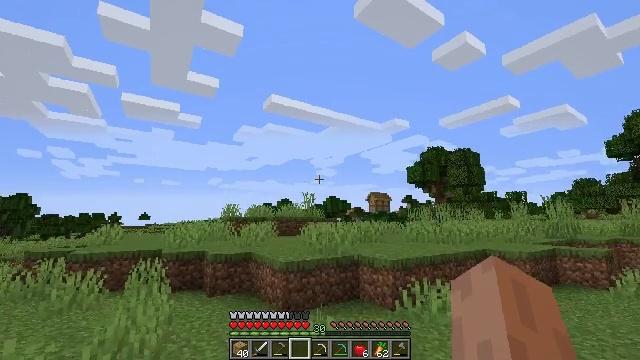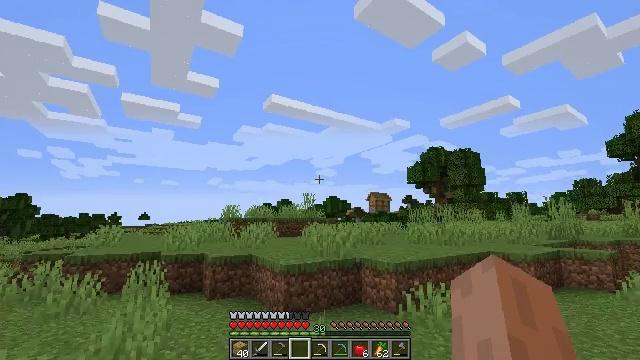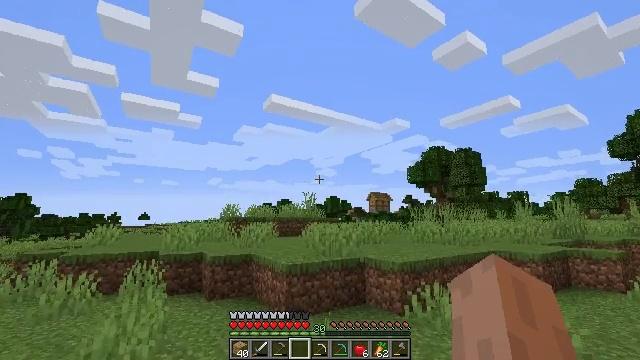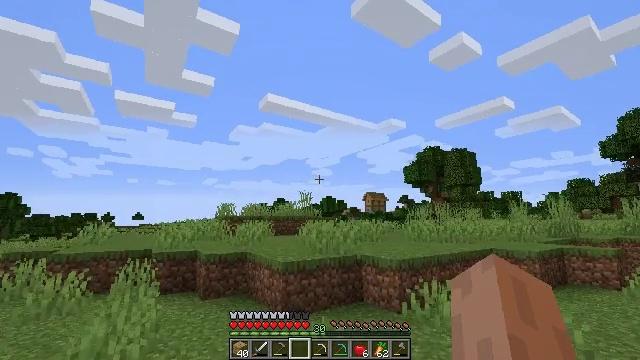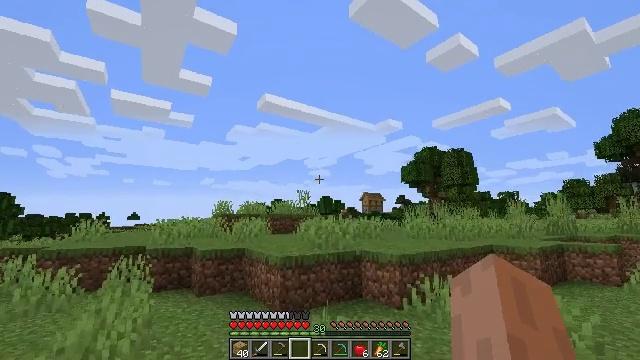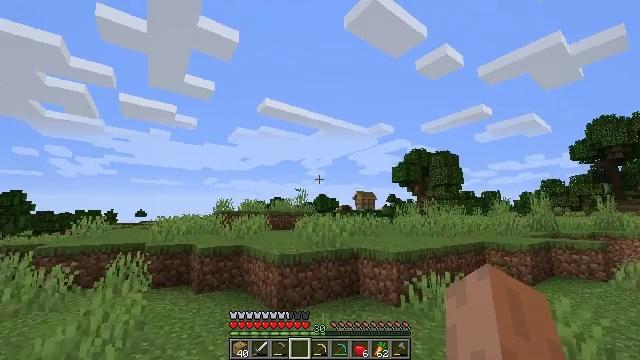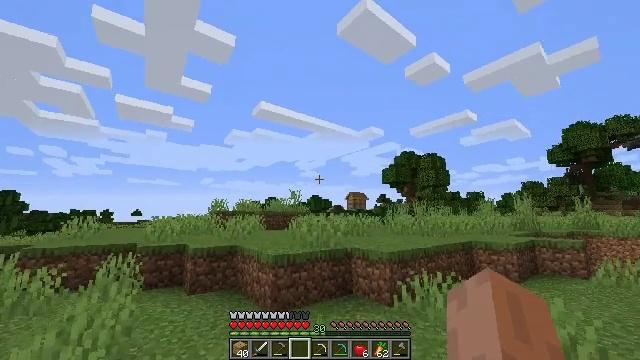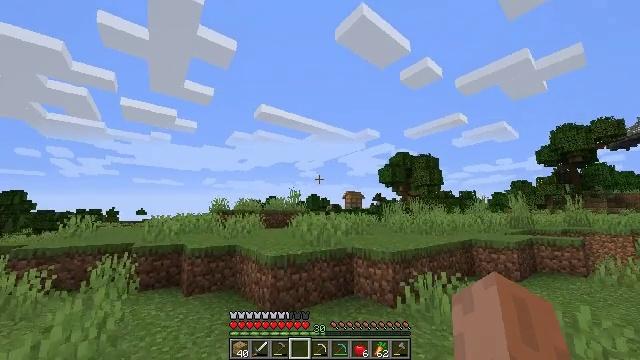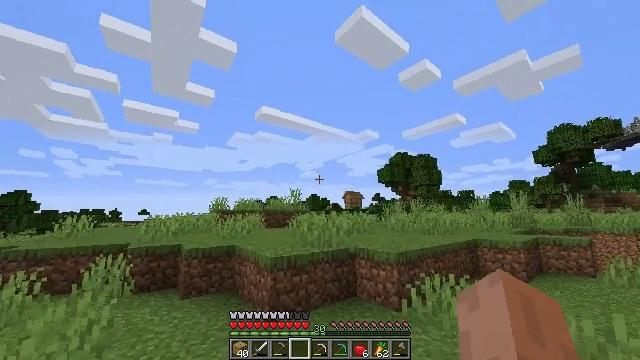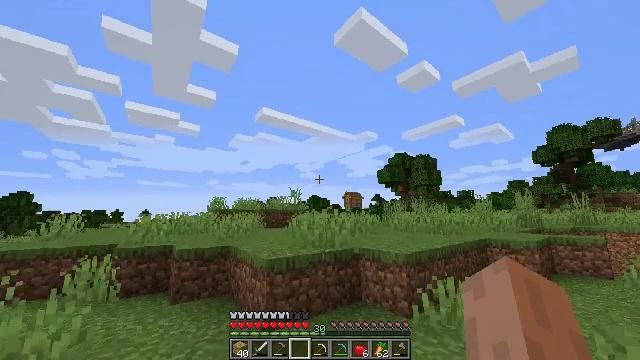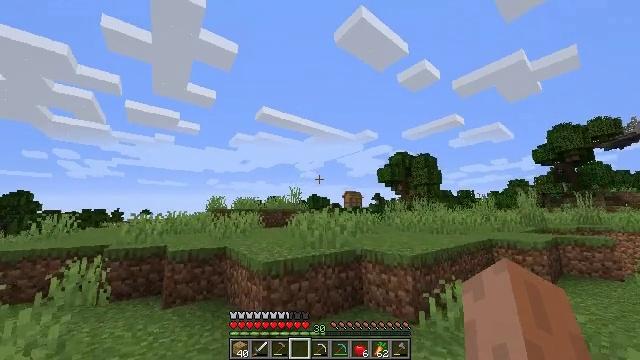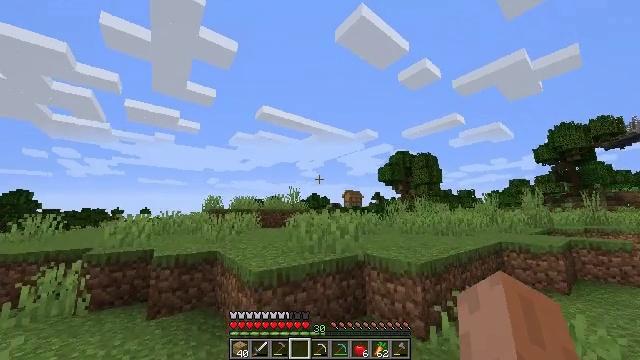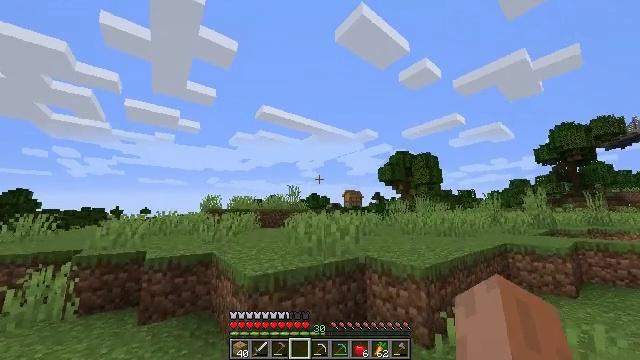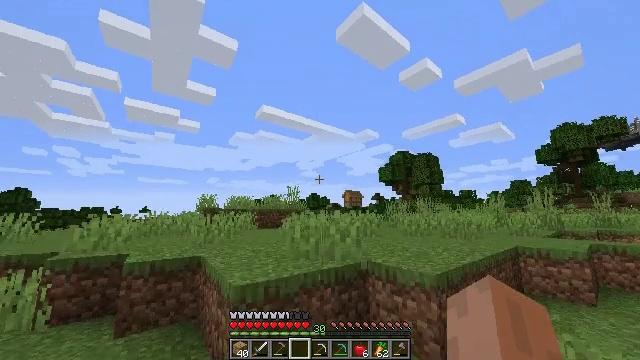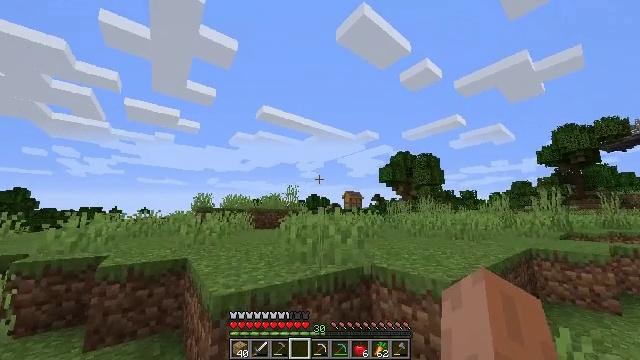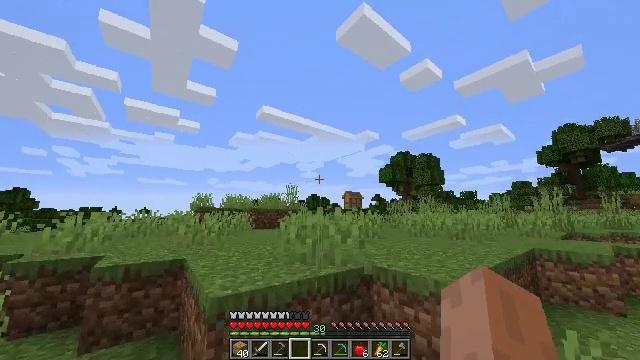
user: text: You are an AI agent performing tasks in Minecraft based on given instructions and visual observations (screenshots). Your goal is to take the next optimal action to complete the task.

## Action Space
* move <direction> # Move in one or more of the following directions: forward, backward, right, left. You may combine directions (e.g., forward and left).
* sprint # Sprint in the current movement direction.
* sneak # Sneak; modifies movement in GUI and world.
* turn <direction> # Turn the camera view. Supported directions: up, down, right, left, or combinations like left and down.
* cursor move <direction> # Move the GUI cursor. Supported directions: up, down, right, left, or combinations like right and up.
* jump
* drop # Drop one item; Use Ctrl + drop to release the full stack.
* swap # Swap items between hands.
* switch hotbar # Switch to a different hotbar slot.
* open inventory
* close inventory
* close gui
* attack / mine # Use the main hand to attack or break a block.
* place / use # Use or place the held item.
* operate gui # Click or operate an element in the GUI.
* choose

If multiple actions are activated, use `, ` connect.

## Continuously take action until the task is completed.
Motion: motion action
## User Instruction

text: Use obsidian, diamonds, and a book to craft an enchanting table.
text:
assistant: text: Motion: move forward
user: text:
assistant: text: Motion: move forward
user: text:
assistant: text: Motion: move forward
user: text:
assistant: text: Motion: move forward, sprint
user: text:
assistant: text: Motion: move forward, sprint
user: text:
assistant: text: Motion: move forward, sprint, turn right
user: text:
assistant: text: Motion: move forward, sprint
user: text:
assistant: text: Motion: move forward, sprint
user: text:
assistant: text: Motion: move forward, sprint
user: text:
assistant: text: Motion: move forward, sprint
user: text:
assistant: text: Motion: move forward, sprint
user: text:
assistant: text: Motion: move forward, sprint
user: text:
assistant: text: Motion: move forward, sprint
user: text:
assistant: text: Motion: move forward, sprint
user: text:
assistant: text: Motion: move forward, sprint
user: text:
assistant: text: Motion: move forward, sprint
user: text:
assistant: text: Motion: move forward, sprint, jump
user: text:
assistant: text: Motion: move forward, sprint, jump
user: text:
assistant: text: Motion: move forward, sprint, jump
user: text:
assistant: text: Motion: move forward, sprint, jump
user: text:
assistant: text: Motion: move forward, sprint
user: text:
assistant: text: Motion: move forward, sprint
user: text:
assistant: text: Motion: move forward, sprint
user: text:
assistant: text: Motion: move forward, sprint
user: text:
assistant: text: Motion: move forward, sprint
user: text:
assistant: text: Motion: move forward, sprint
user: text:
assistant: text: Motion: move forward, sprint
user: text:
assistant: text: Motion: move forward, sprint
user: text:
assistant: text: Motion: move forward, sprint
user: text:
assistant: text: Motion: move forward, sprint